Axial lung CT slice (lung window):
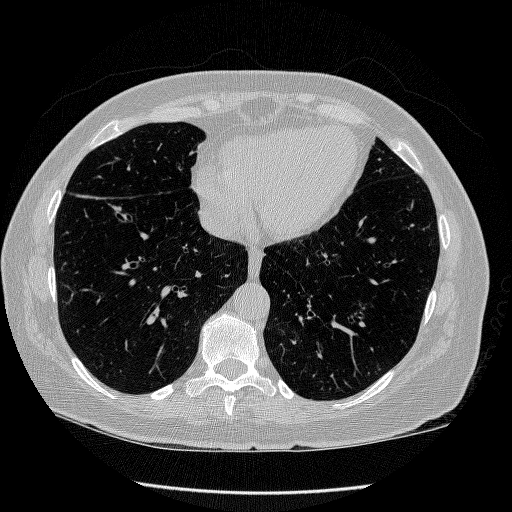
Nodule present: no